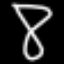
Label: hourglass